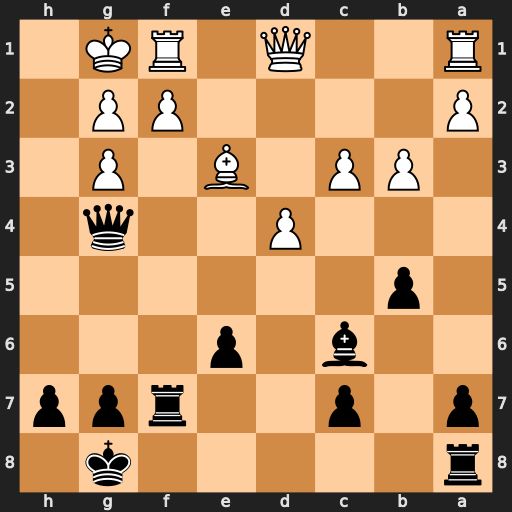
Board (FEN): r5k1/p1p2rpp/2b1p3/1p6/3P2q1/1PP1B1P1/P4PP1/R2Q1RK1
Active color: b
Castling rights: -
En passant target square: -
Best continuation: Qe4 f3 Qxe3+